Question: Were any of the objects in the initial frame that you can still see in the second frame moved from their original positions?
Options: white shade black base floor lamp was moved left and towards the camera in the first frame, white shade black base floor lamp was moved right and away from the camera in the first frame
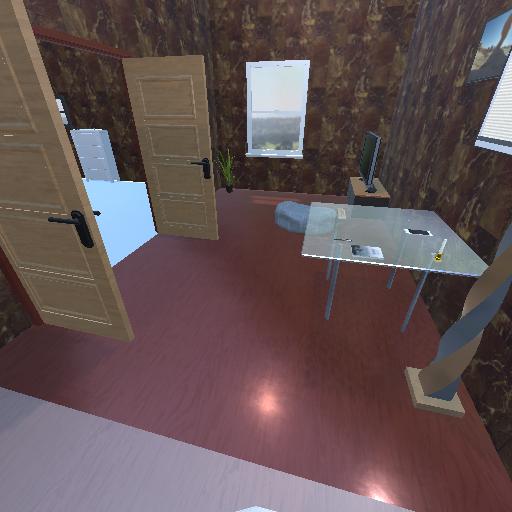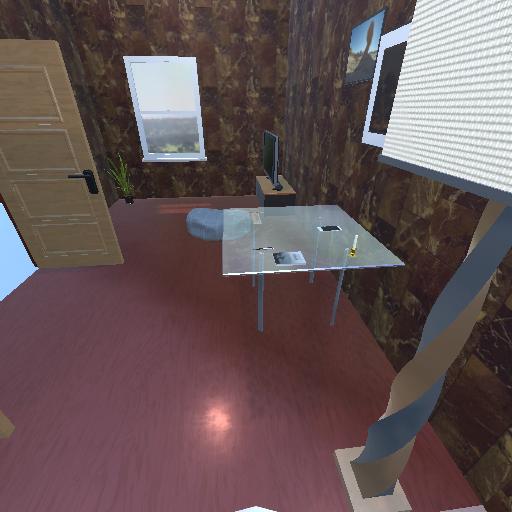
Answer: white shade black base floor lamp was moved left and towards the camera in the first frame